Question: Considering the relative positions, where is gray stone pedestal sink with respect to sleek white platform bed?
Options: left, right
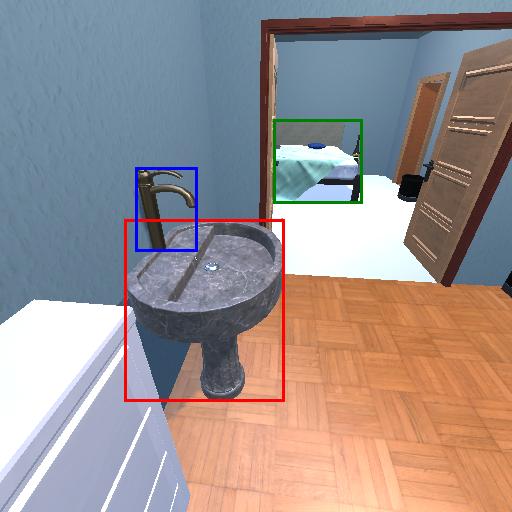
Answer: left